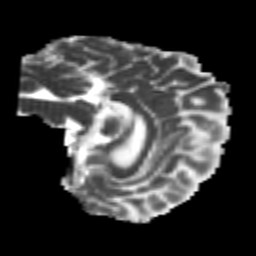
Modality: MD
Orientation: sagittal
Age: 24
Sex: female
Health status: healthy
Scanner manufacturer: philips
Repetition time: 7.384 s
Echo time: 0.08599 s